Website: crate-barrel
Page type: receipt
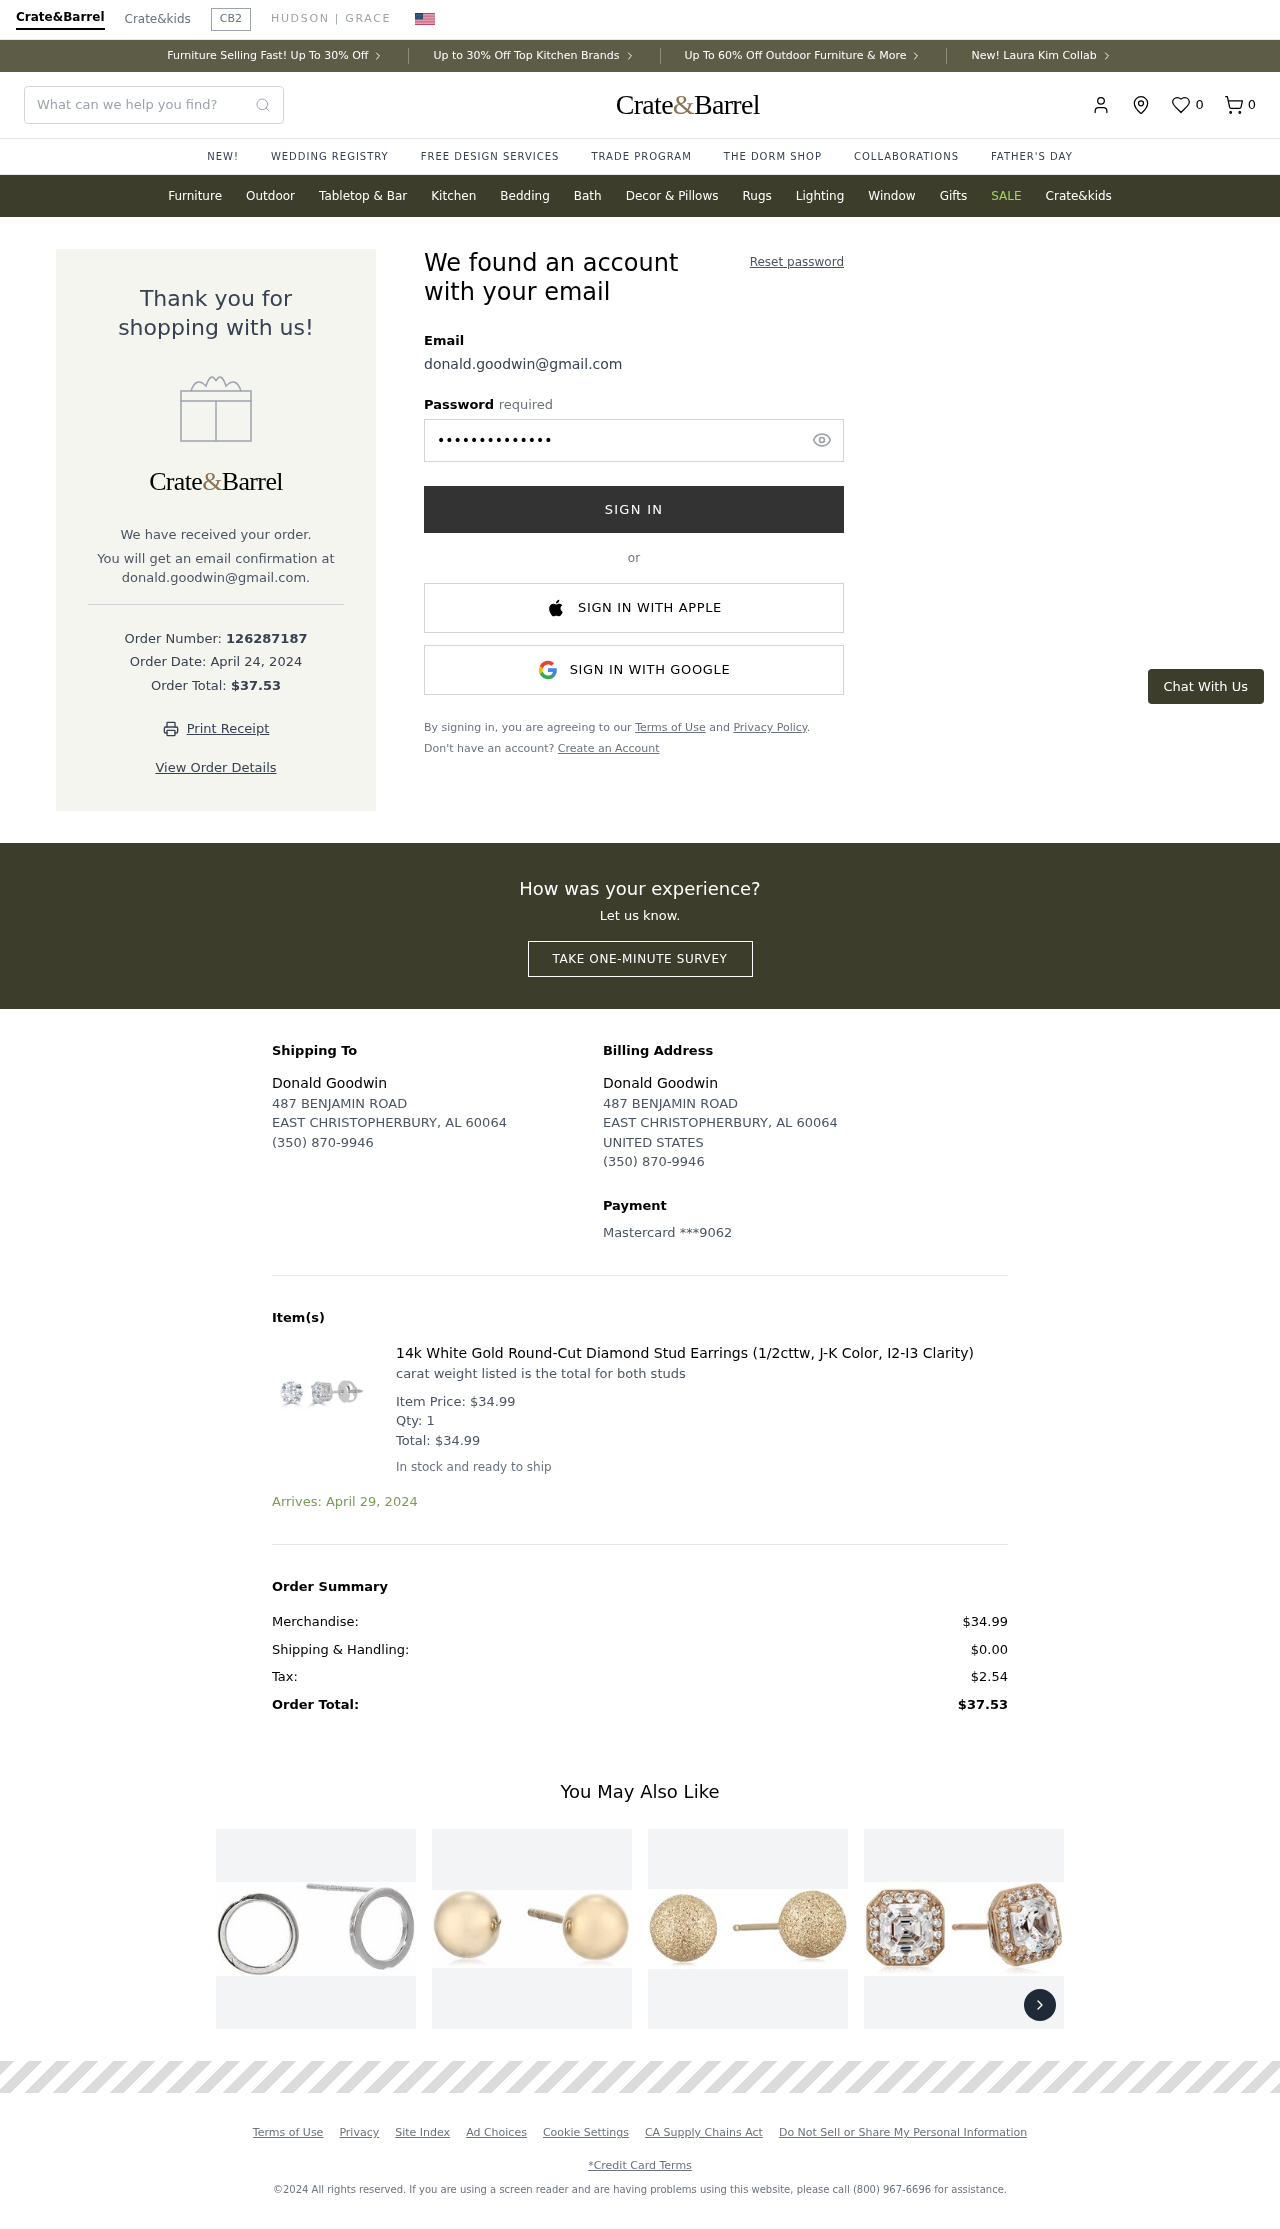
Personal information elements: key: PII_CARD_LAST4
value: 9062
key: PII_CARD_TYPE
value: Mastercard
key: PII_COUNTRY
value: UNITED STATES
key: PII_EMAIL
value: donald.goodwin@gmail.com
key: PII_FULLNAME
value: Donald Goodwin
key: PII_STREET
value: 487 BENJAMIN ROAD
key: PII_EMAIL2
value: donald.goodwin@gmail.com
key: PII_CITY_STATE_ZIP
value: EAST CHRISTOPHERBURY, AL 60064
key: PII_PHONE
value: (350) 870-9946
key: PII_FULLNAME2
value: Donald Goodwin
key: PII_STREET2
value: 487 BENJAMIN ROAD
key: PII_CITY_STATE_ZIP2
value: EAST CHRISTOPHERBURY, AL 60064
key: PII_PHONE2
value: (350) 870-9946
Product elements: key: PRODUCT1_DESC
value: carat weight listed is the total for both studs
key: PRODUCT1_NAME
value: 14k White Gold Round-Cut Diamond Stud Earrings (1/2cttw, J-K Color, I2-I3 Clarity)
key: PRODUCT1_PRICE
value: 34.99
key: PRODUCT1_QUANTITY
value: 1
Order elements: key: ORDER_NUM_ITEMS
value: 0
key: ORDER_ID
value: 126287187
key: ORDER_DATE
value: April 24, 2024
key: ORDER_TOTAL
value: $37.53
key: ORDER_ITEM_TOTAL
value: $34.99
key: ORDER_DELIVERY_DATE
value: Arrives: April 29, 2024
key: ORDER_SUBTOTAL
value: $34.99
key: ORDER_SHIPPING_COST
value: $0.00
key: ORDER_TAX
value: $2.54
Search elements: key: HEADER_SEARCH
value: What can we help you find?
Other elements: key: FAVORITES_COUNT
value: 0